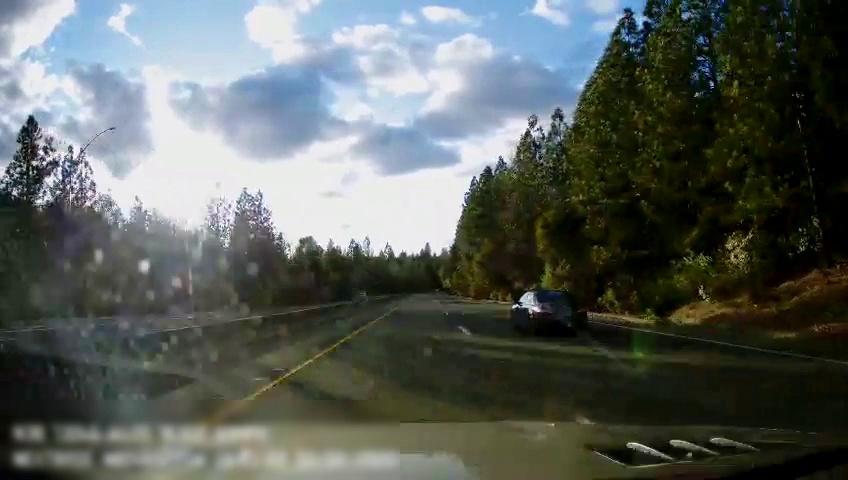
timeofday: Day
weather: Sunny
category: Drivable Space
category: Drivable Space
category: Vehicles | Car
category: Lanes | Opposite Lane
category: Lanes | Opposite Lane
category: Lanes | Alternate Lane
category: Lanes | Current Lane
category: Lanes | Alternate Lane